Question: I have a website on which i am adding new functionality and mandatory is that it is very crucial for user and user shall be notified about new button added on page and that too very clean.
So, i looked upon google and found 'chardin.js' one of the solution. But
I want the page to be looked like as below

Any more solutions for this? If anyone has seen Flipkart solution then i will love that to be applied.
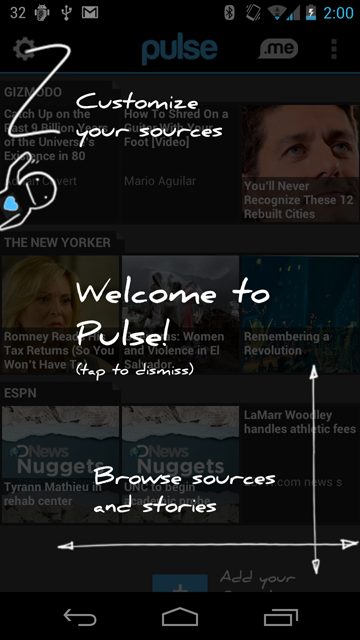
Answer: One way to do this is have a '<div>' with 'position: fixed;', 'opacity: 0.5;' and 'z-index: 10'.
The text can be added to this in form of '<p>''s with 'position: relative;'. Same goes for the image ('').
With Javascript, this '<div>' can be hidden once tapped/clicked.
You dont really need a plugin for this. Keep it simple :)
---
(View it in Full Page mode.)
'''
document.getElementById("overlay").addEventListener("click", function(){
this.style.display = "none";
});
'''
'''
*{
margin: 0px;
padding: 0px;
}
#overlay{
font-family: "Comic Sans MS", cursive, sans-serif;
position: fixed;
width: 100%;
height: 100%;
background: lightgray;
opacity: 0.5;
z-index: 10;
}
#circle1{
position: relative;
display: inline-block;
border: 3px solid red;
border-radius: 50%;
width: 200px;
height: 100px;
left: 30px;
}
#overlay p, #overlay img{
position: relative;
}
#overlay p{
color: blue;
}
#instruction1{
top: 50px;
left: 400px;
}
#arrow1{
width: 100px;
position: relative;
top: 100px;
left: 150px;
}
#instruction2{
top: 100px;
left: 225px;
}
#dismiss{
font-size: 12px;
}
main{
z-index: 0;
}
main div{
padding: 50px;
background: yellow;
}
'''
'''
<div id="overlay">
<div id="circle1"></div>
<p id="instruction1">This is some instruction.<br/>
<span id="dismiss">(tap to dismiss)</span>
</p>
<img id="arrow1" src="http://pixabay.com/static/uploads/photo/2013/07/13/10/13/arrow-156792_640.png" />
<p id="instruction2">This is something cool!</p>
</div>
<main>
<div>This is my main content.</div>
</main>
'''